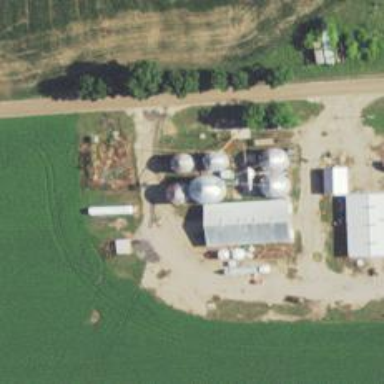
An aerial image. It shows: Silo building.